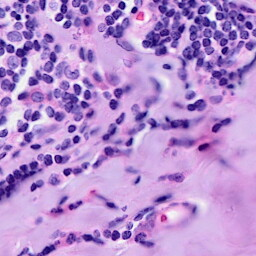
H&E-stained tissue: Breast